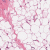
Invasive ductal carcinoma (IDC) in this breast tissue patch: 0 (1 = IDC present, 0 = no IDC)